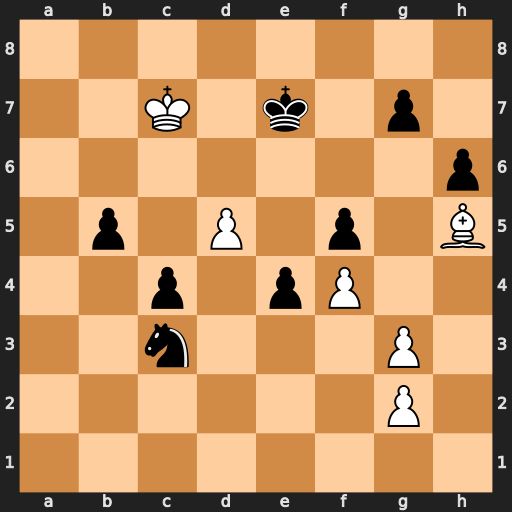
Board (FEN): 8/2K1k1p1/7p/1p1P1p1B/2p1pP2/2n3P1/6P1/8
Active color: w
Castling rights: -
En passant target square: -
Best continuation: d6+ Ke6 Bf7+ Kxf7 d7